Interaction volume radius: 10 \u00c5
Interaction volume height: 15 \u00c5
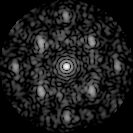
Disorder parameter: 0.4849